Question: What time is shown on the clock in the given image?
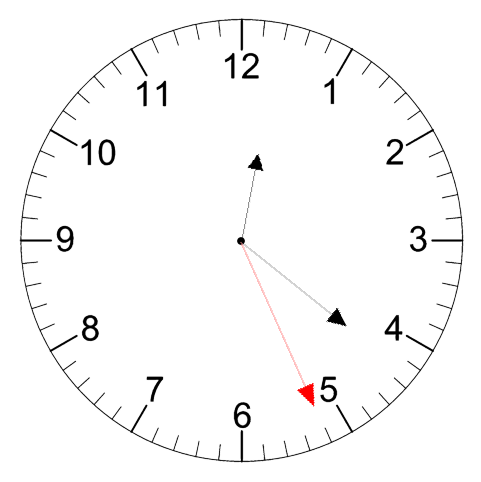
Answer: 12:21:26